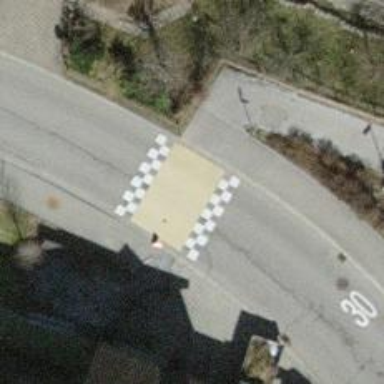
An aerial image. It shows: Crossing on the road.